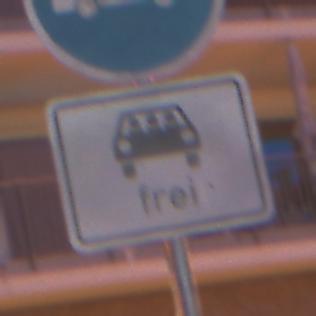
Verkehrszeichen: MehrfachbesetzePersonenkraftwagenFrei
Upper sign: Busssonderstreifen
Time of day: Night
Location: Outdoor (Urban)
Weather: PartlyCloudy
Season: NotSpecified
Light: Artificial